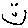
Label: smiley face